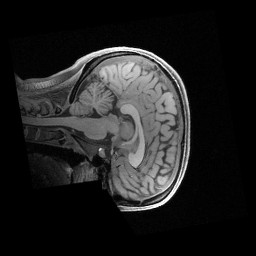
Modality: T1w
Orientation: sagittal
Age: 24
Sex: female
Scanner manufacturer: siemens
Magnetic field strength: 3 T
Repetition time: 2.4 s
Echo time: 0.00222 s